Field crop: maize
Growth stage: 2
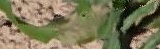
Species: maize